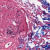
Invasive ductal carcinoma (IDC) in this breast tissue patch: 0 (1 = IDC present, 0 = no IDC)